Question: In my app I wish to have a that will hold a in it. In this UITableView I wish to have a (i.e. I wish to define my own elements in this CELL - image, labels and buttons - as seen in the image below). And... I want to create them in the Storyboard.
- - -
Can anyone suggest what's the best approach for my needs?

:
Here is the code I used in while using the separated file option. This code is written in the file, where the UITableView is implemented.
'''
- (UITableViewCell *)tableView:(UITableView *)tableView cellForRowAtIndexPath:(NSIndexPath *)indexPath
{
static NSString *CellIdentifier = @"ContentCell";
MyCell *cell = [tableView dequeueReusableCellWithIdentifier:CellIdentifier];
//MyCell is the Objective-C Class I created to manage the table cells attributes.
//@"ContentCell" is what I had entered in the Storyboard>>UITableViewCell as the Cell Identifier.
if (cell == nil) {
cell = [[MyCell alloc] initWithStyle:UITableViewCellStyleDefault reuseIdentifier:CellIdentifier];
//Here is the place I'm not clear about - Am I supposed to init the cell in a different way? If so, how?
}
cell.contentNameLabel.text = [self.dataArray objectAtIndex: [indexPath row]];
// this is the test I had done to check if the new "MyCell" object is actually getting what I would expect it to get. well... the text gets updated in the relevant label, so i guess it gets it
return cell;
}
'''
When running the app, using the debugger break point, I can see that the code always skips the "if (cell == nil)" and never enters the code where the new MyCell object supposes to be allocated and initiated. Any idea what may I be doing wrong?
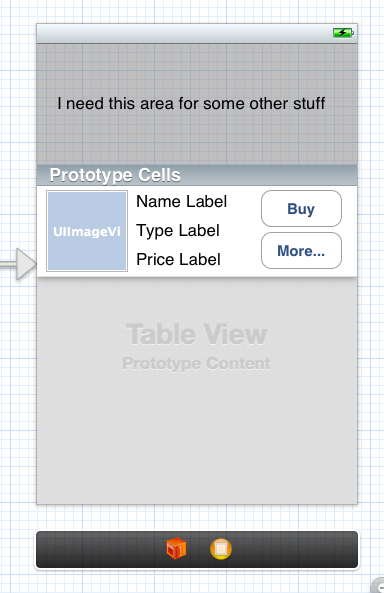
Answer: Correct, create separate UITableViewCell.h/.m files to match your custom UITableViewCell class and call on them in your cellForRowAtIndexPath method.
In your storyboard, set the class of your custom UITableViewCell to your custom class (e.g. CustomTableCell).
Your custom UITableViewCell class would contain IBOutlets which you would wire up in your storyboard, here is an example:
CustomTableCell.h:
'''
#import "CustomStuff.h" // A custom data class, for this example
@interface CustomTableCell : UITableViewCell
@property (nonatomic, weak) IBOutlet UILabel *titleLabel;
- (void)configureForCustomStuff:(CustomStuff *)stuff;
@end
'''
CustomTableCell.m:
'''
#import "CustomTableCell.h"
@implementation CustomTableCell
@synthesize titleLabel;
#pragma mark - Configure the table view cell
- (void)configureForCustomStuff:(CustomStuff *)stuff
{
// Set your outlets here, e.g.
self.titleLabel.text = stuff.title;
}
@end
'''
Then, in your cellForRowAtIndexPath method, configure your cell:
'''
CustomTableCell *cell = (CustomTableCell *)[tableView dequeueReusableCellWithIdentifier:@"CustomCellID"];
// Your custom data here
CustomStuff *customStuff = <YOUR CUSTOM STUFF>
[cell configureForCustomStuff:customStuff];
'''